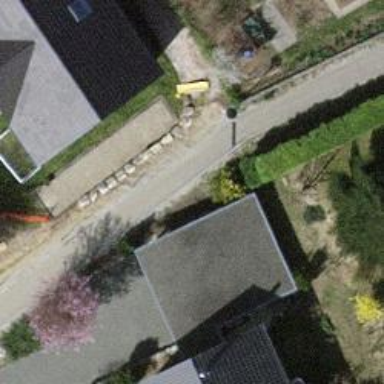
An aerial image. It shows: Concrete path.